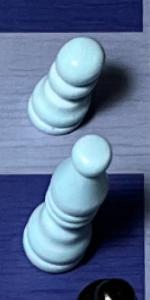
Label: Bishop_White